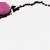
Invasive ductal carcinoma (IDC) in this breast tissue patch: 0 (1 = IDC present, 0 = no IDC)